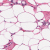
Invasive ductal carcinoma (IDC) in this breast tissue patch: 0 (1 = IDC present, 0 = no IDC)